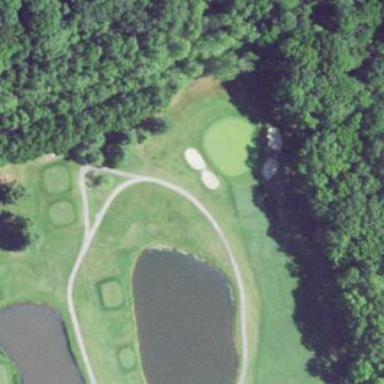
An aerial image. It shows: Water hazard in golf course. The hazard is natural water feature.